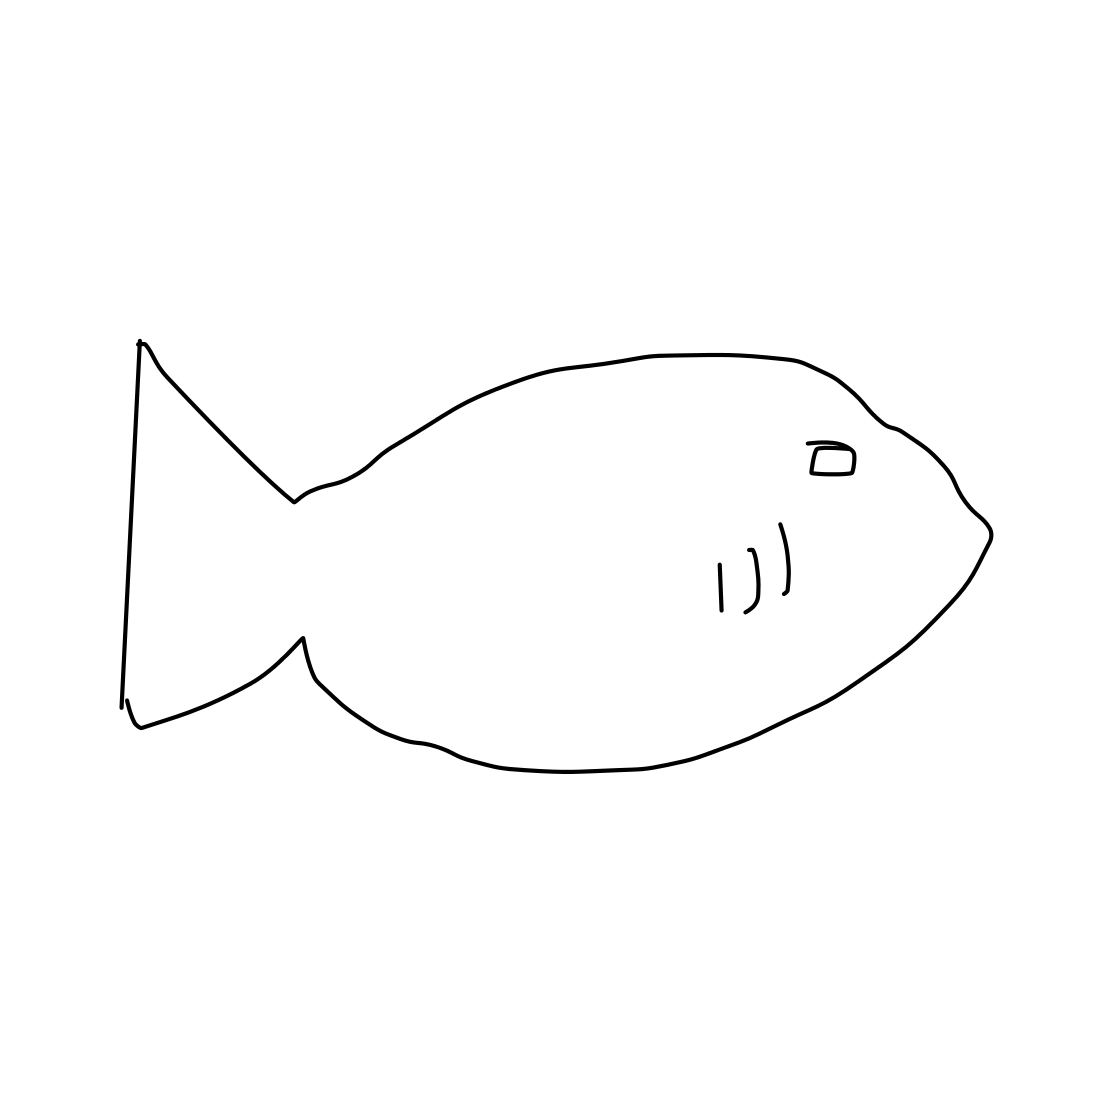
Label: fish